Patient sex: F
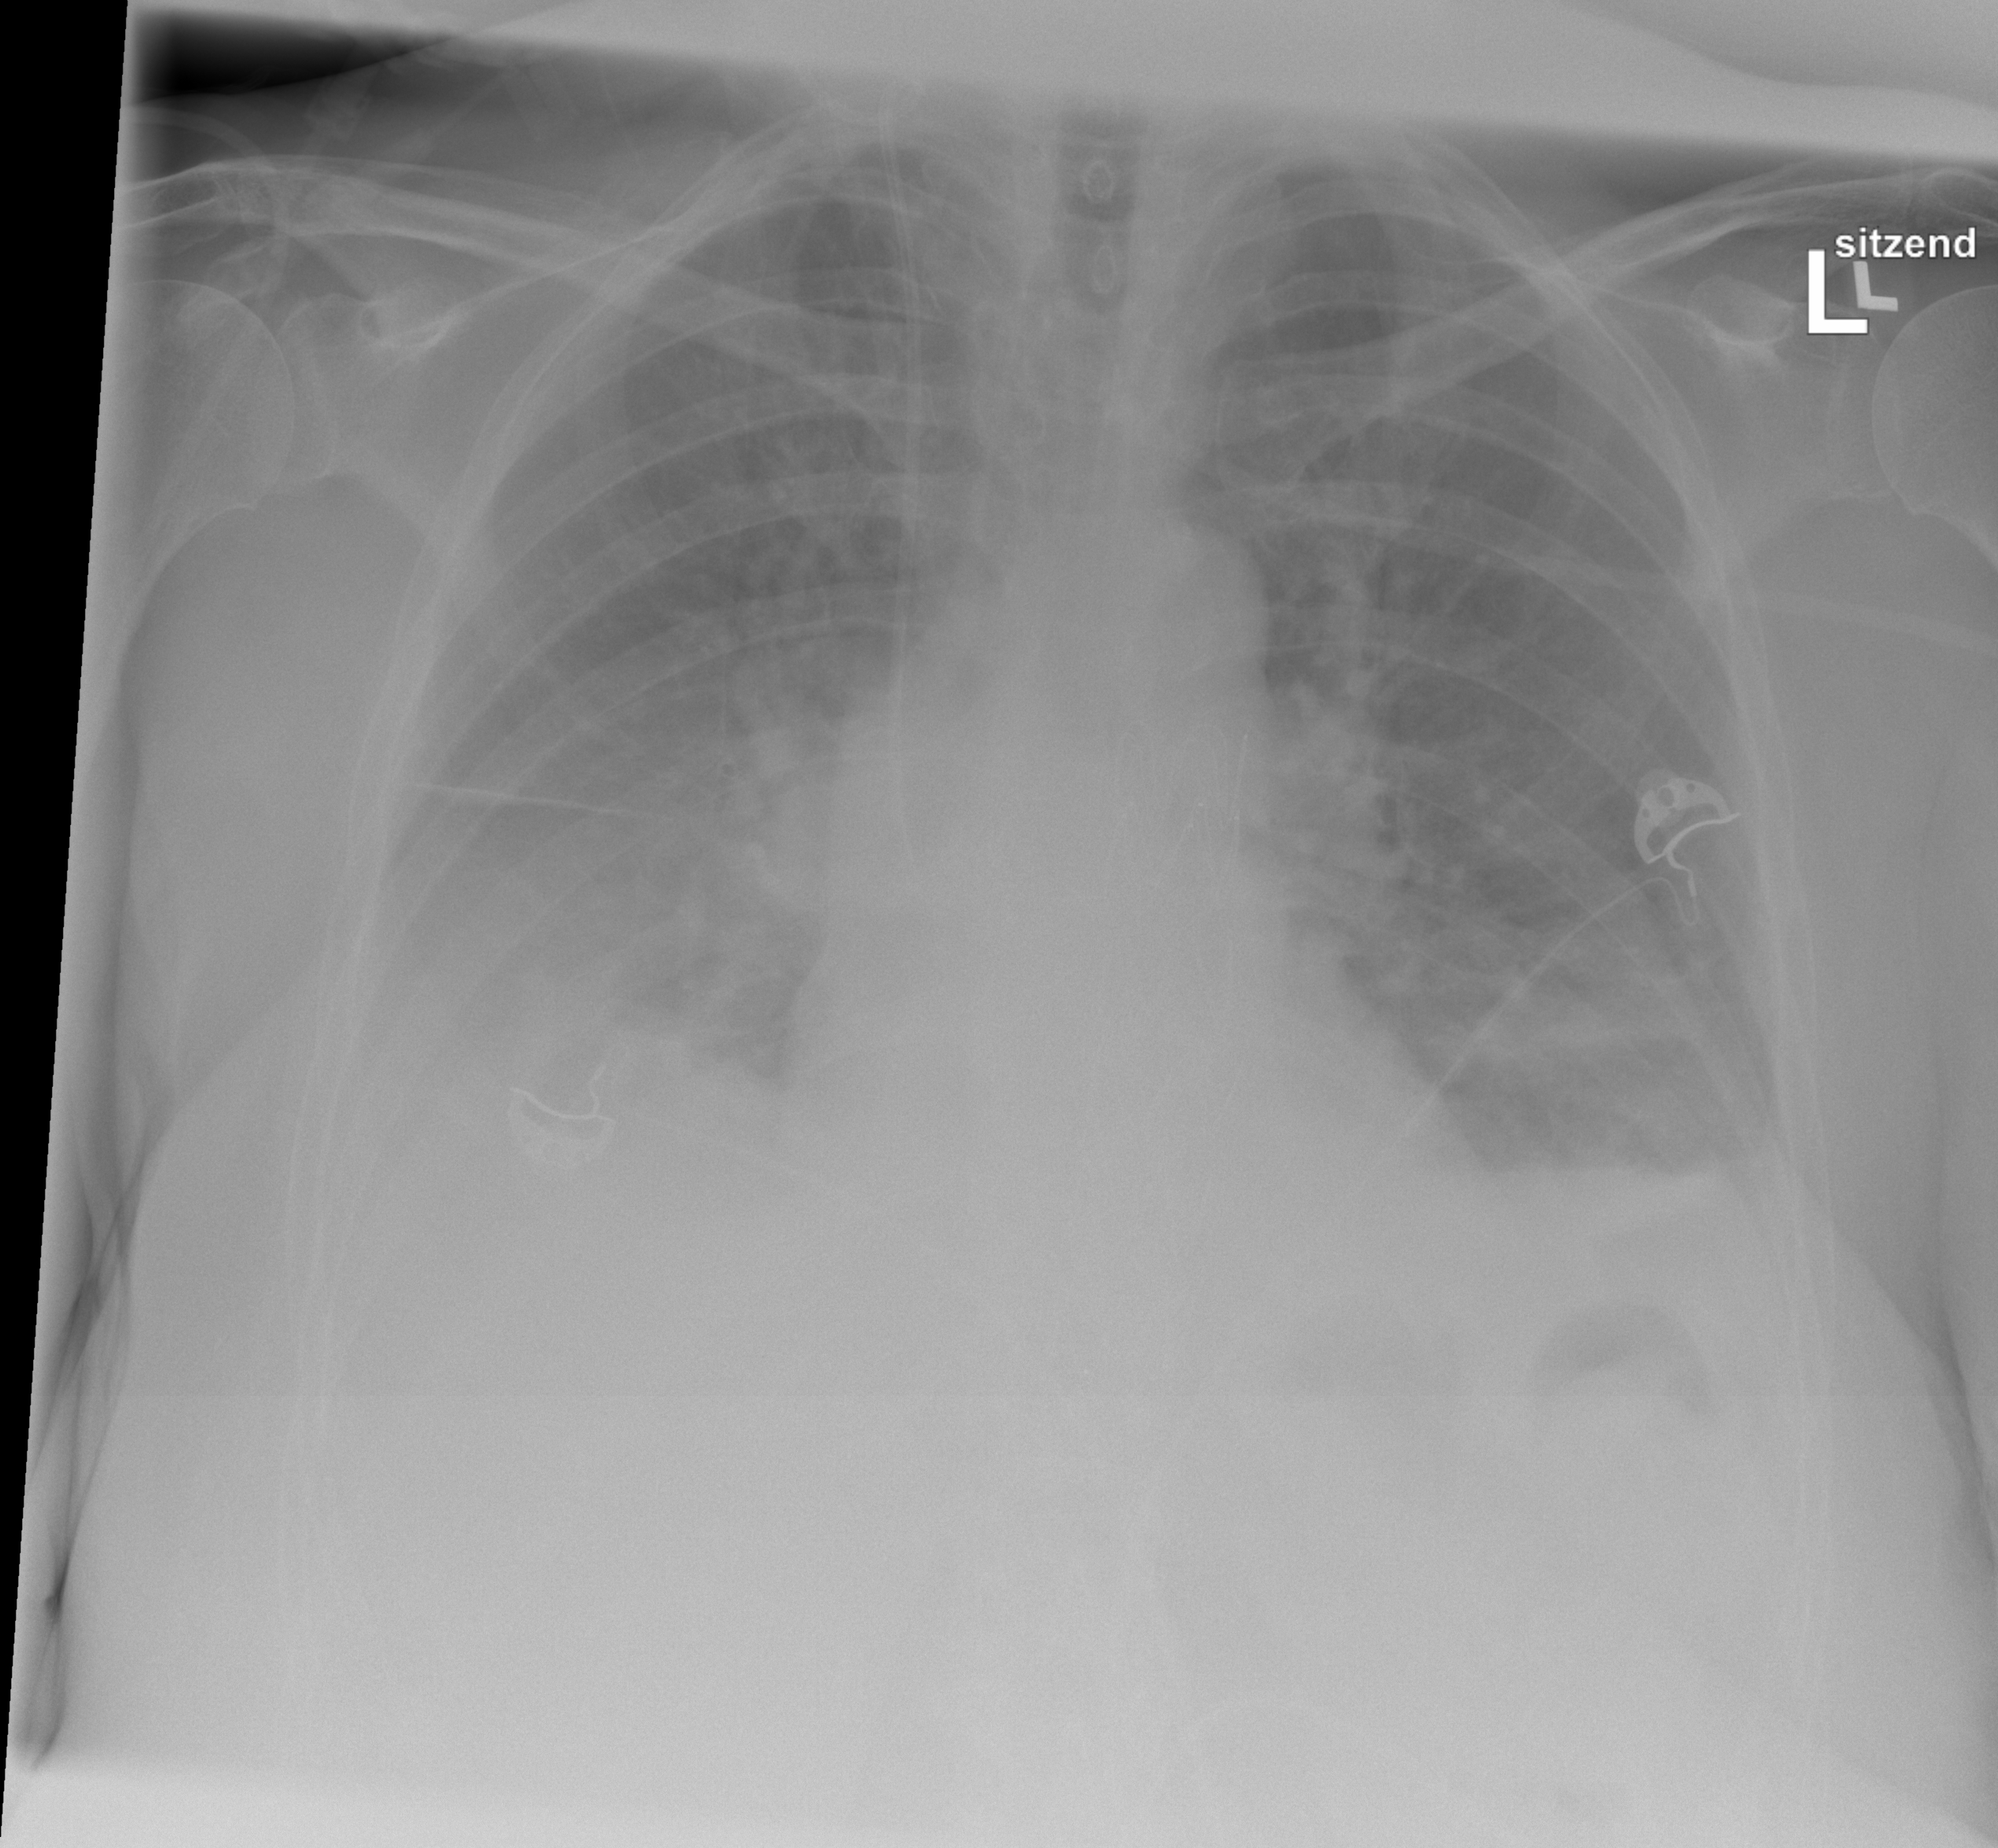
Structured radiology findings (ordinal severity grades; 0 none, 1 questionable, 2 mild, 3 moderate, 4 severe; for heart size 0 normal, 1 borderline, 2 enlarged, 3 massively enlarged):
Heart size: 0
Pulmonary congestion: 2
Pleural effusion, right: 3
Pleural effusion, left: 2
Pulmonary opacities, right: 0
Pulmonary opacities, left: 0
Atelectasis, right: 2
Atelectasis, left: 2